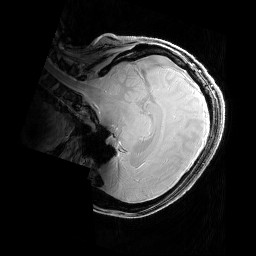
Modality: PDw
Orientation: sagittal
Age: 23
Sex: female
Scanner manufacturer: siemens
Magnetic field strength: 6.98 T
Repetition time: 1.3 s
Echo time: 0.00231 s